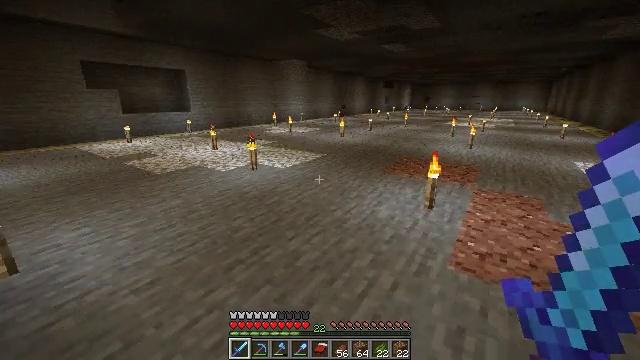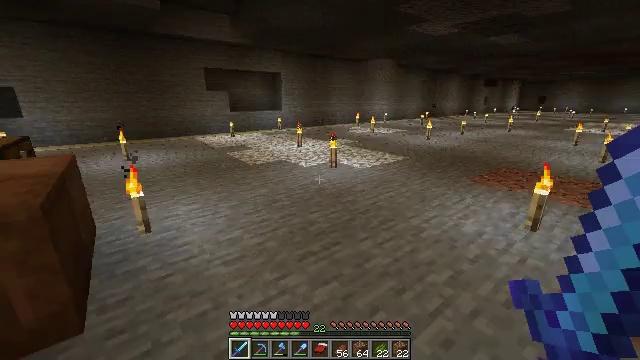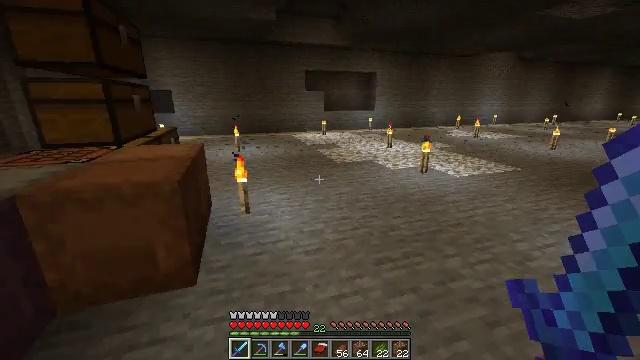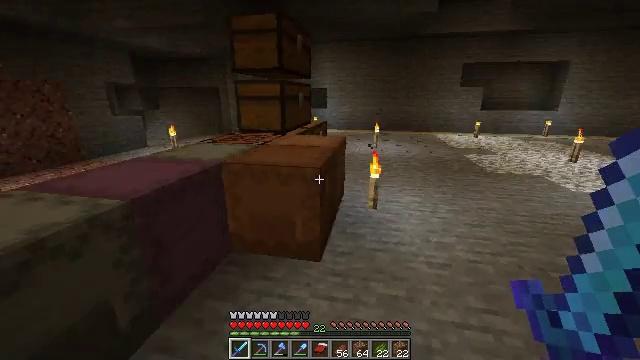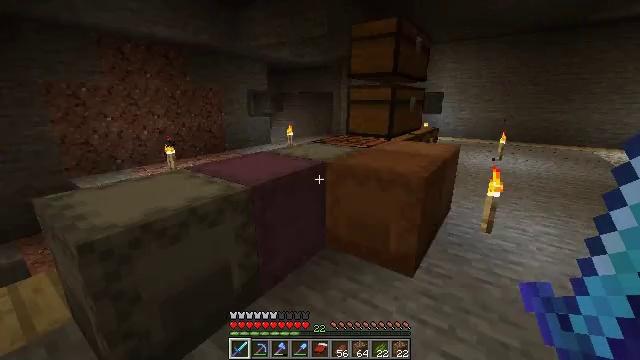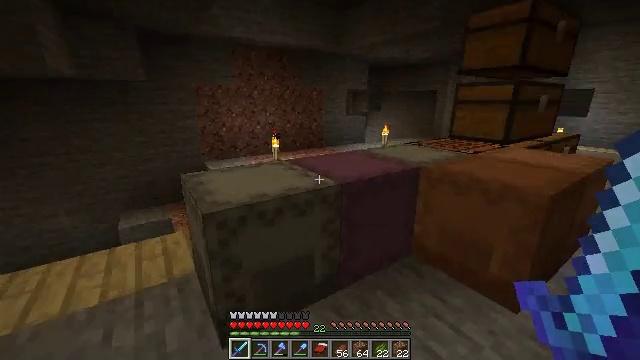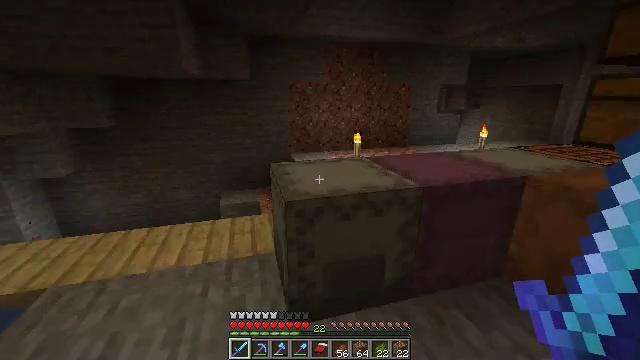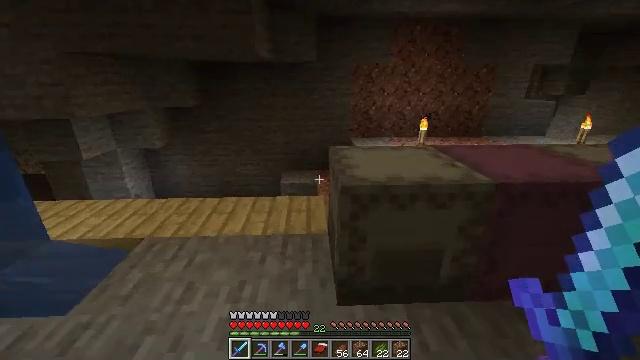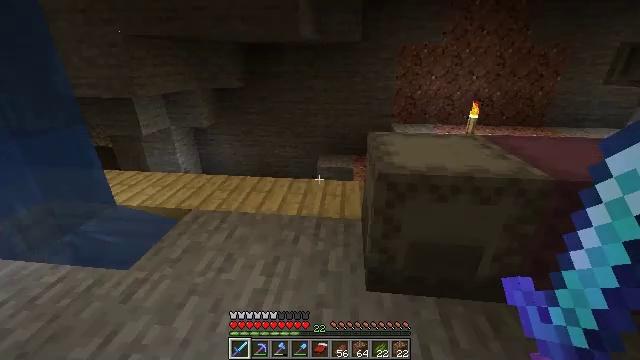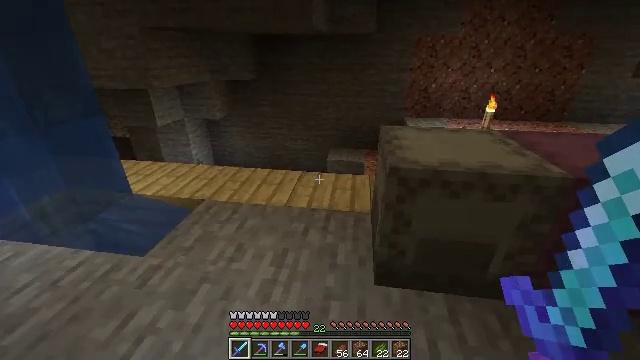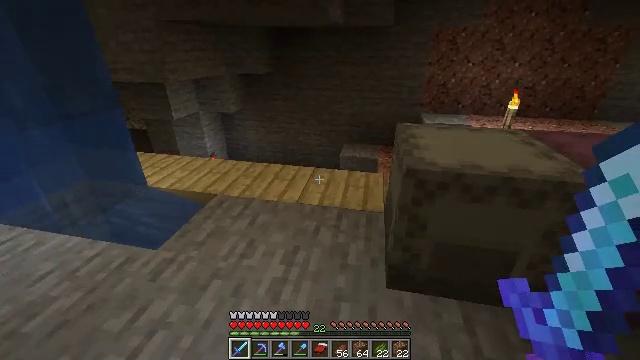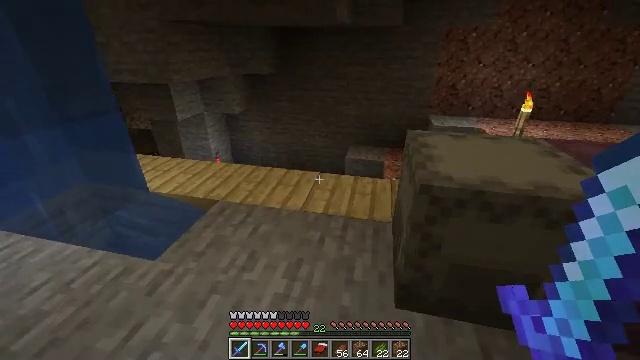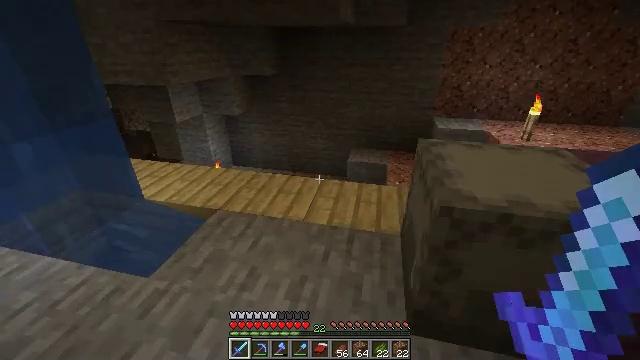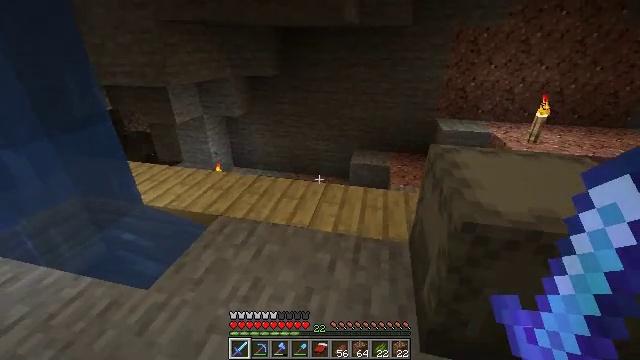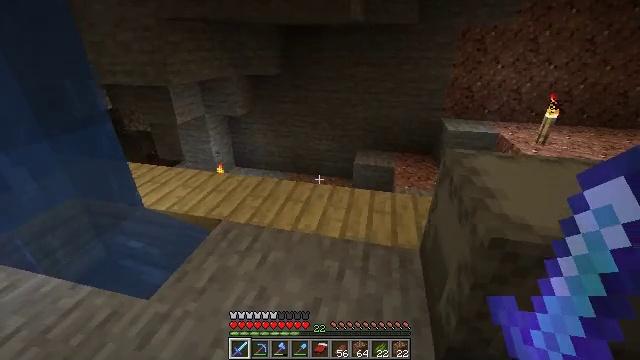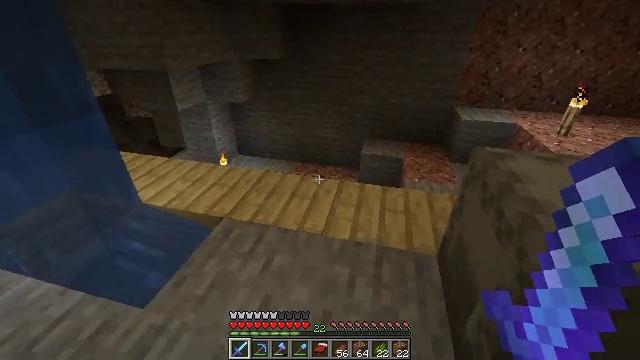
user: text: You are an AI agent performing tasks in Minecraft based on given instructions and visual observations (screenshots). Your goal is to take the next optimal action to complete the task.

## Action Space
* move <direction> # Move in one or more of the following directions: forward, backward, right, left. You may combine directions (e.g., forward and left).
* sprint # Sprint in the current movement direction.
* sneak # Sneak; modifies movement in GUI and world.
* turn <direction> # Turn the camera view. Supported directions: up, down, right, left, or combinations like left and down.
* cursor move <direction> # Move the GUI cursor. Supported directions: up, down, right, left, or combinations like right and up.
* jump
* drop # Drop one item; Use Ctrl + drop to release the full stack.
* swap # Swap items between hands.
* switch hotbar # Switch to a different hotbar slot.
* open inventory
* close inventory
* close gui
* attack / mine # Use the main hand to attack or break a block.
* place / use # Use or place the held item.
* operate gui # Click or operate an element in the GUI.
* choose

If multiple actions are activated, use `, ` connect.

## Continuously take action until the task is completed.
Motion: motion action
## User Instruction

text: Hunt mobs.
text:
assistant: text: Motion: turn left
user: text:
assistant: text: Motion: turn left
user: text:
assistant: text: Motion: turn left
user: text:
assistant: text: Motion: turn left
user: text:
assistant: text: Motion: turn left
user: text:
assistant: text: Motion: turn left
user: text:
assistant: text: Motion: turn left and down
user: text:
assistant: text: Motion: turn left and down
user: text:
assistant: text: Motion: turn left and down
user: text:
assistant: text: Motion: move forward, turn left and down
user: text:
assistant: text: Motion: move forward, turn left
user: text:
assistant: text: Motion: move forward and move left
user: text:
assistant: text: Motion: move forward and move left
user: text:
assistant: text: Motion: move forward
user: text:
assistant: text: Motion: move forward, turn down
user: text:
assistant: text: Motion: move forward, sprint, turn down
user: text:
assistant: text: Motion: move forward, sprint, turn down
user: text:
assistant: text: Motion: move forward, sprint, turn left and down
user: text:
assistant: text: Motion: move forward, sprint, turn down
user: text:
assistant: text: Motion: move forward, sprint, turn down
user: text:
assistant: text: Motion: move forward, sprint, turn right and down
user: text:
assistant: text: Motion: move forward, sprint, turn down
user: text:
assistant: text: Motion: move forward, sprint, turn right and down
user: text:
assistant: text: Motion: move forward, sprint, turn right and down
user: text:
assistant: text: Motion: move forward, sprint, turn right and down
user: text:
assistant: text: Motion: move forward, sprint, turn right and down
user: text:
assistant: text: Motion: move forward and move right, sprint, turn right and down
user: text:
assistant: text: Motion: move forward and move right, sprint, turn right
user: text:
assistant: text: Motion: move forward and move right, sprint, turn right
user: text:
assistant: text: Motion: move forward and move right, sprint, turn right and up